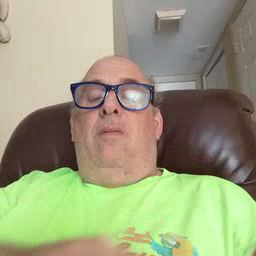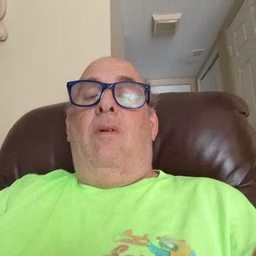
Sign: arm